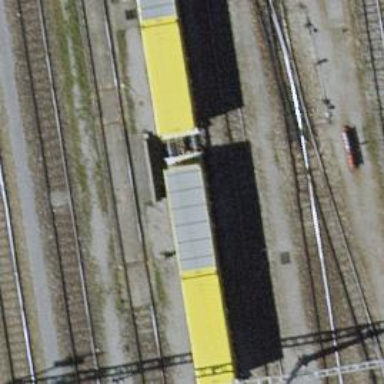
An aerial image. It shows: Railway switch.